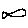
Label: fish